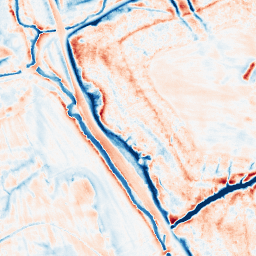
Category: edge_preserving
Decomposition family: anisotropic_diffusion
Decomposition parameters: iterations: 50
kappa: 100
gamma: 0.2
Upsampling method: quintic
Upsampling parameters: scale: 2
Upsampling scale: 2